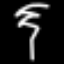
Label: palm tree